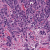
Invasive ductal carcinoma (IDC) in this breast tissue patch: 1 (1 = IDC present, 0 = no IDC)